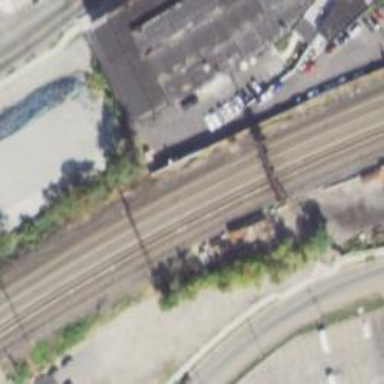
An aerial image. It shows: Railway level crossing.